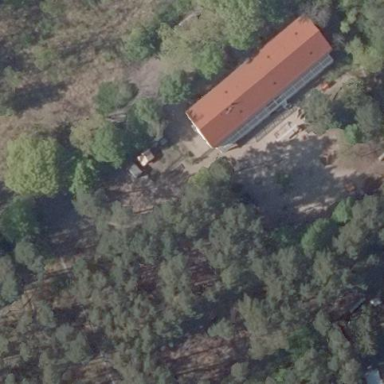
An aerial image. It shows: Kindergarten.